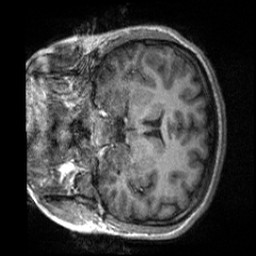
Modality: T1w
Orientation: coronal
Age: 22
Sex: female
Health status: healthy
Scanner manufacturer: siemens
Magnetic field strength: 3 T
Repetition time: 2 s
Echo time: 0.00232 s